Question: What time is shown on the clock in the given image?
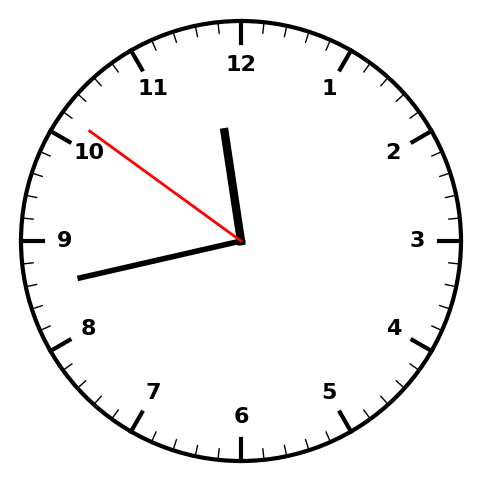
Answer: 11:42:51